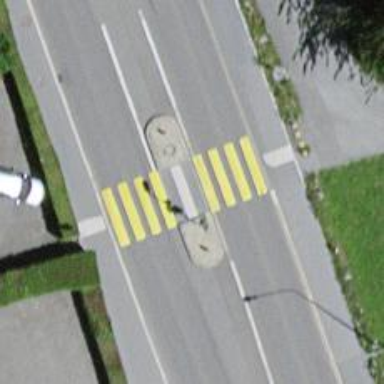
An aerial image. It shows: Marked road crossing with pedestrian island.